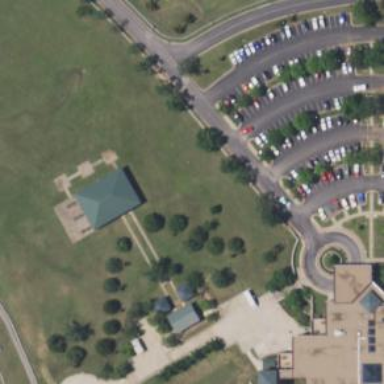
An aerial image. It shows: Nursing home.